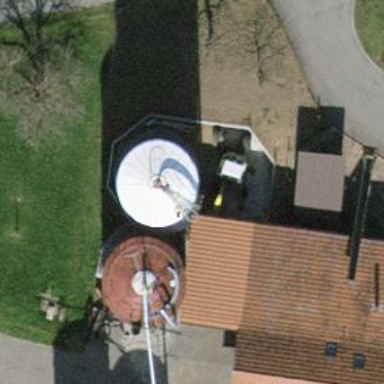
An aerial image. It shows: Silo.